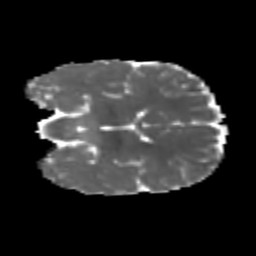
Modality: MD
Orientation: coronal
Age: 6
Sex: female
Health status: healthy